Aerial crown-view tile of a tropical tree (Barro Colorado Island, Panama), acquired 20250414:
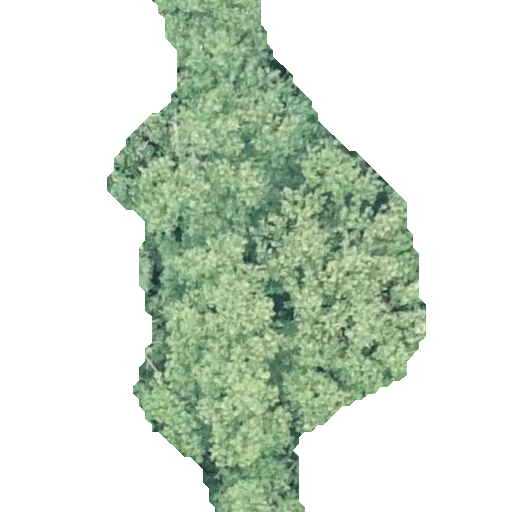
Species: Hieronyma alchorneoides
GBIF accepted scientific name: Hieronyma alchorneoides
Crown area: 158.834 m²